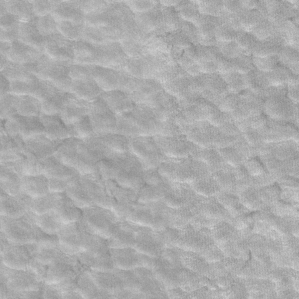
Label: frost